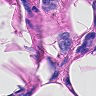
Metastatic tissue present: yes